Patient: sex F, age 31
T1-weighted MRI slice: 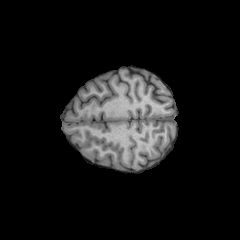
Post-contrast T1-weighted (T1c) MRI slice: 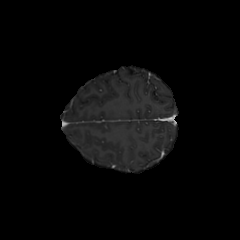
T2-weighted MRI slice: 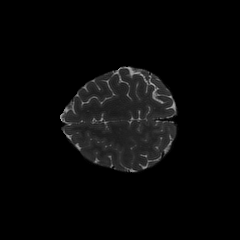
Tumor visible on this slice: no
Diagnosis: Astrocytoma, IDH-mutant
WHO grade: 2